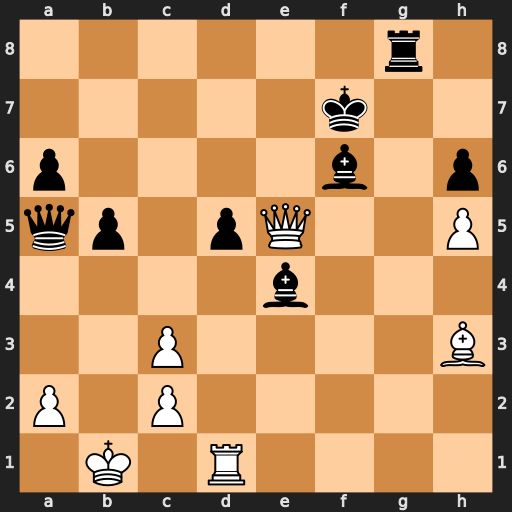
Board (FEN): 6r1/5k2/p4b1p/qp1pQ2P/4b3/2P4B/P1P5/1K1R4
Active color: w
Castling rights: -
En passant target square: -
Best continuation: Qe6+ Kg7 Rg1+ Bg5 Qe5+ Kh7 Rf1